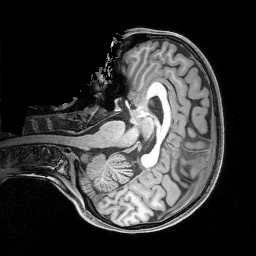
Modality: T1w
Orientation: axial
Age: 28
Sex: female
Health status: healthy